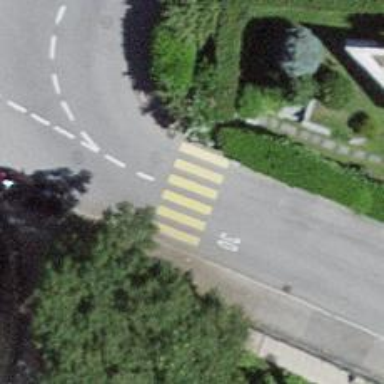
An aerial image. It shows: Marked zebra crossing on the road.